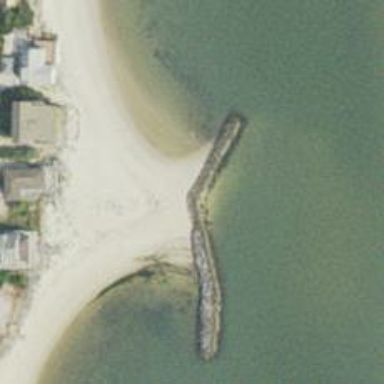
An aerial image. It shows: Breakwater structure.